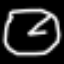
Label: clock